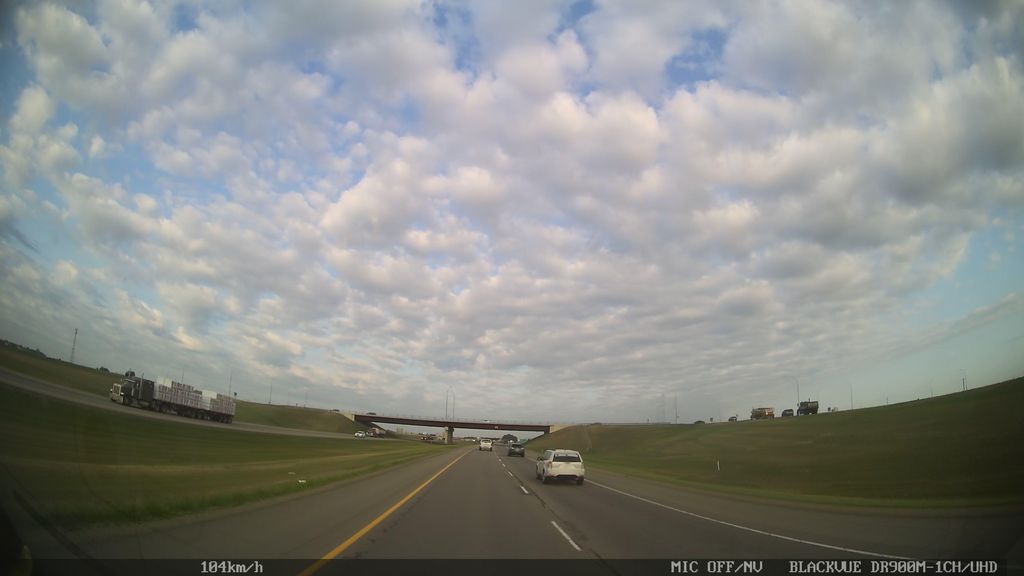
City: edmonton